Question: When I am programming in Eclipse, the auto-complete \ suggestions box usually opens when typing a dot (for example after typing 'System.' or 'SomeObject.', and stays open while typing a similar code to any of the suggested.
This is what I'm talking about:

I often use the auto-complete \ suggestions box to my advantage, and there are couple of changes I would like to make in order to improve my productivity while programming, if possible;
---
- Is there any way to make the suggestions box visible all the time,
showing suggestions in real-time (and showing a blank box when there
are no available suggestions) ?- Is there any way to add permanent custom suggestions to the suggestions box (e.g. a switch case template or a line of code like 'public String toString()') ?- Is there any way to re-order the suggestions box (e.g. class private variables before general functions or 'System.out.println()' before 'System.out.print()') ?- Is there any way to re-design the suggestions box - i.e changing its text color, background color, re-sizing the suggestions box window and removing the yellow java-doc pop-up?
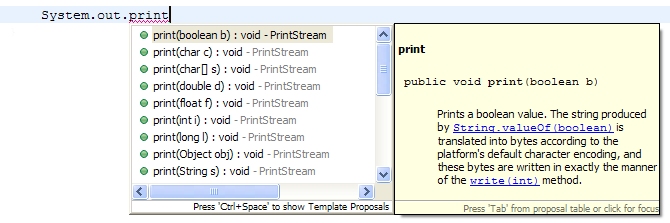
Answer: FYI, in Eclipse terminology this feature is called .
> Is there any way to make the suggestions box visible all the time, showing suggestions in real-time (and showing a blank box when there are no available suggestions) ?
No, that's not possible. You can invoke it any time you want via + (+ on Mac)
> Is there any way to add permanent custom suggestions to the suggestions box (e.g. a switch case template or a line of code like public String toString()) ?
Yes, you can add your own templates via > > >
> Is there any way to re-order the suggestions box (e.g. class private variables before general functions or System.out.println() before System.out.print()) ?
Not really. There is some control of the order for "cycling" through proposal types via > > > , but it's not really what you're looking for. The order of proposals is, I think, based on the current context of when Content Assist is invoked.
> Is there any way to re-design the suggestions box - i.e changing its text color, background color, re-sizing the suggestions box window and removing the yellow java-doc pop-up?
All of the customization option are available under > > ; color options are available under > > > , but I think the colors for that pop-up might come from your operating system color settings.
If you're using (or willing to use) Eclipse Juno (4.2) then there is a new project call <URL> that you might find interesting.